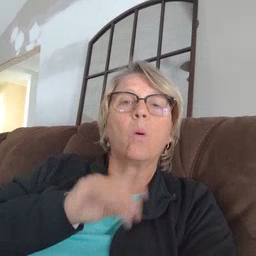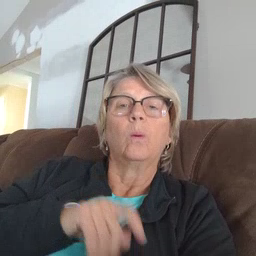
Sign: brown